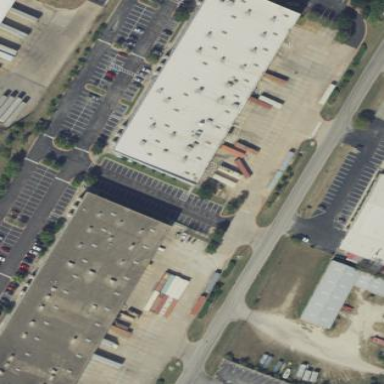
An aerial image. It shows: Industrial building.